Question: This my dataframe.

I would like to create a new varaible that equals to one if my 'Y' variable is between two values in my dataframe above (UP, DOWN).
I've tried many codes however, no satisfying results.
These are the codes i've tried;
first one :
'A['DM'] = ((A.Y >A['UP']) & (A.Y <A['DOWN'])).astype(int)'
second one :'A['DM']=1 if [(A['Y'] > A['DOWN']) & (A['Y'] < A['UP'])]'
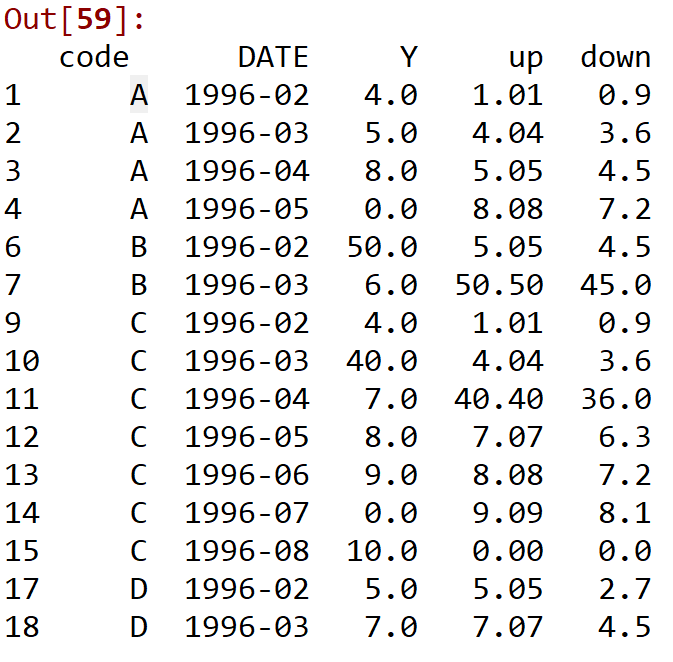
Answer: Try like that:
'''
import pandas as pd
import numpy as np
A["DM"]=np.where((A.Y>A.up) & (A.Y<A.down),1,0)
'''
you need something like np.where to logical compare 2 array like objects - otherwise you would need to do that element wise.